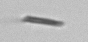
Label: fiber